Question: I have a function that will overlay images over another image and return as a UIImage. However, a white line-ish thing comes up on it. Here's what I have
'''
- (UIImage * ) romanticFilterImage: (UIImage *) imageA {
UIImage *vintageOne = [UIImage imageNamed:@"filter_vintage_1.png"];
UIImage *vintageTwo= [UIImage imageNamed:@"filter_vintage_2.png"];
UIImage *vintageThree = [UIImage imageNamed:@"filter_vintage_3.png"];
UIGraphicsBeginImageContextWithOptions(CGSizeMake(imageA.size.width, imageA.size.height), YES, 0.0);
[imageA drawAtPoint: CGPointMake(0,0)];
[vintageThree drawInRect:CGRectMake(0, 0, imageA.size.width, imageA.size.height) blendMode: kCGBlendModeMultiply alpha: 1.0];
[vintageTwo drawInRect:CGRectMake(0, 0, imageA.size.width + 2, imageA.size.height + 2) blendMode: kCGBlendModeColorBurn alpha: 1.0];
[vintageOne drawInRect:CGRectMake(0, 0, imageA.size.width, imageA.size.height) blendMode: kCGBlendModeMultiply alpha: 1.0];
UIImage *source = UIGraphicsGetImageFromCurrentImageContext();
UIGraphicsEndImageContext();
CGSize size = [source size];
UIGraphicsBeginImageContext(size);
CGRect rect = CGRectMake(0, 0, size.width, size.height);
[source drawInRect:rect blendMode:kCGBlendModeNormal alpha:1.0];
CGContextRef context = UIGraphicsGetCurrentContext();
CGContextSetRGBStrokeColor(context, 5.0, 5.0, 5.0, 5.0);
CGContextStrokeRect(context, rect);
UIImage *testImg = UIGraphicsGetImageFromCurrentImageContext();
UIGraphicsEndImageContext();
return testImg;
}
'''
Here is a screenshot: (I have added a black background to enhance the slighly transparent border.

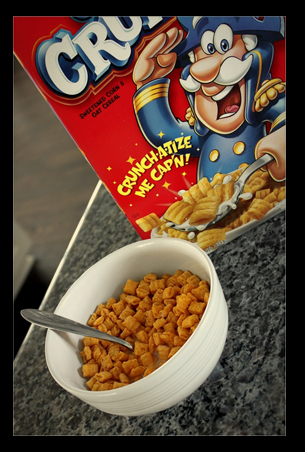
Answer: Aren't you stroking the image white in these lines?
'''
CGContextRef context = UIGraphicsGetCurrentContext();
CGContextSetRGBStrokeColor(context, 5.0, 5.0, 5.0, 5.0);
CGContextStrokeRect(context, rect);
UIImage *testImg = UIGraphicsGetImageFromCurrentImageContext();
UIGraphicsEndImageContext();
'''
Although I am not sure if you intended 'GContextSetRGBStrokeColor(context, 5.0, 5.0, 5.0, 5.0);' as '1.0' is the maximum value for the 'rgba' values in the function.